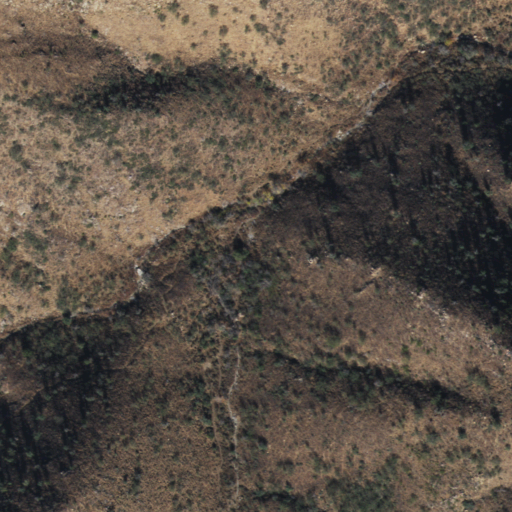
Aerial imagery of valley in Arizona named Nogales Canyon containing shrub, evergreen forest, and mixed forest